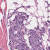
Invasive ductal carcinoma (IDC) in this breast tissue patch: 1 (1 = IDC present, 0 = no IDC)